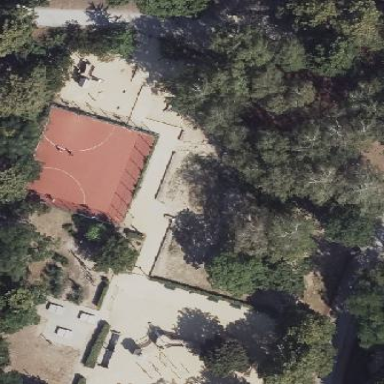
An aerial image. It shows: Unpaved playground with sandpit. The playground is designed with theme.